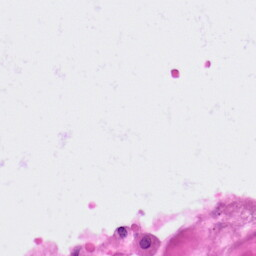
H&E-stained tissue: Lung